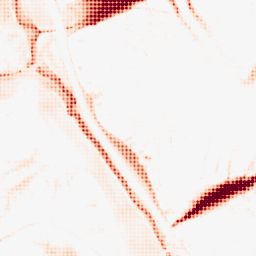
Category: morphological
Decomposition family: tophat
Decomposition parameters: size: 20
mode: black
Upsampling method: sinc_blackman
Upsampling parameters: scale: 4
kernel_size: 4
Upsampling scale: 4